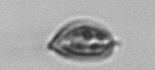
Label: Prorocentrum_triestinum